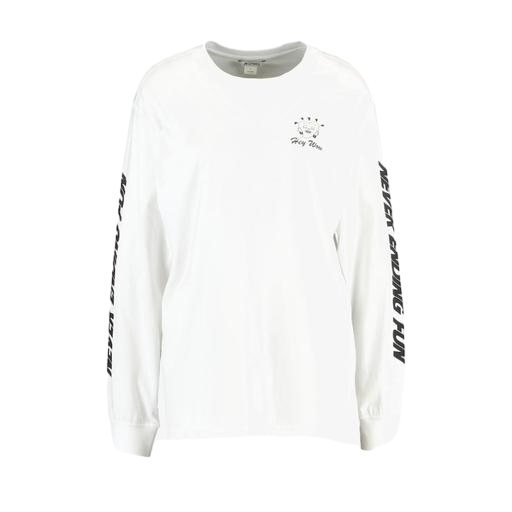
long-sleeve tee, ls tee, long-sleeve shirt, white background